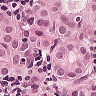
Metastatic tissue present: yes